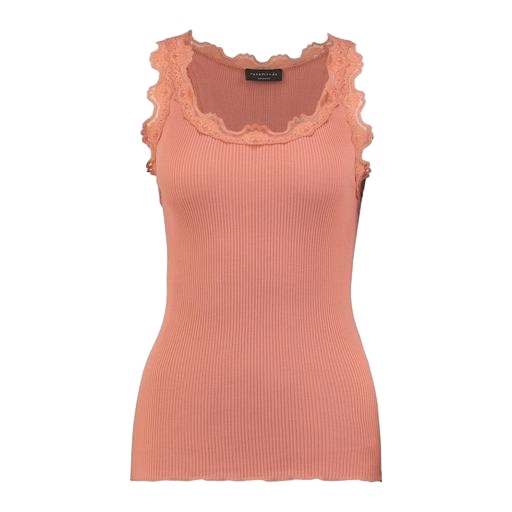
lace-trimmed ribbed tank, sleeveless and dark peach color, pink rib tank, white background